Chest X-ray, AP view. Patient: 42 years old, sex M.
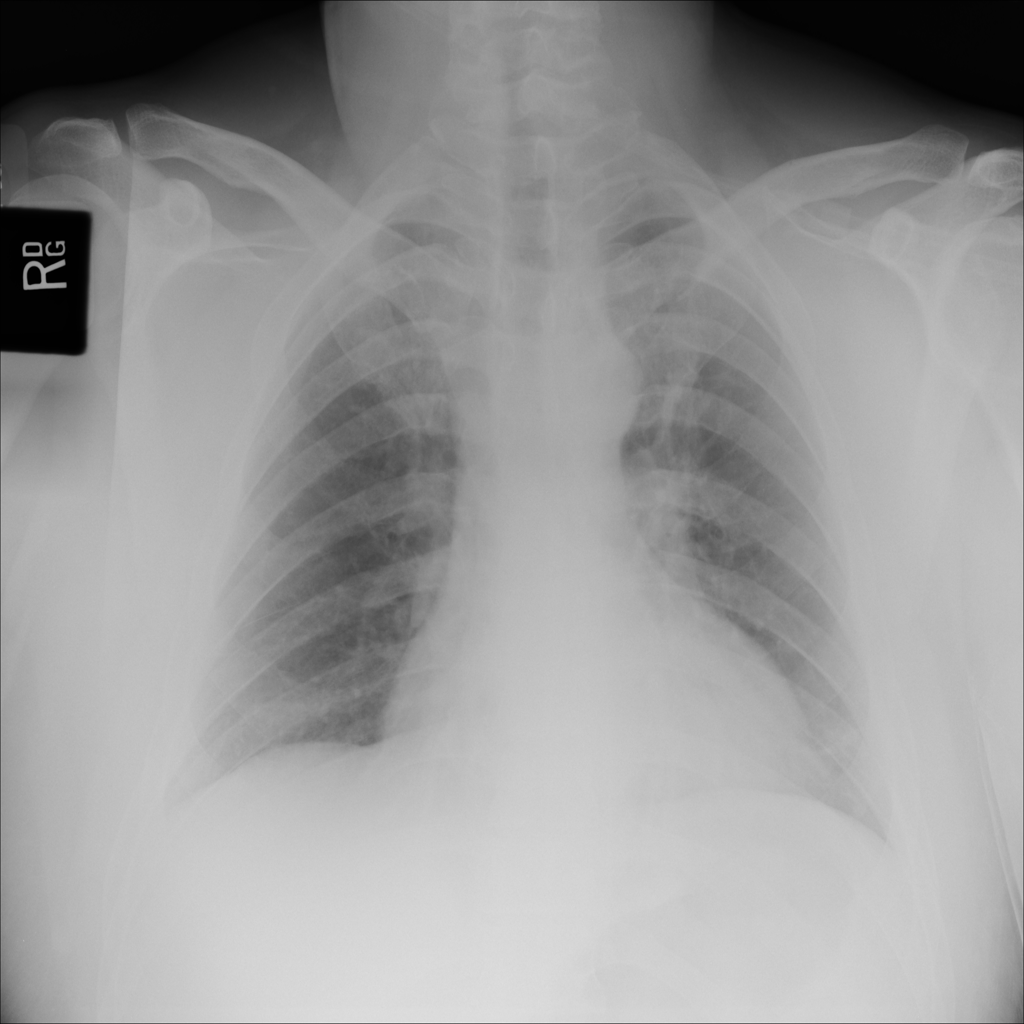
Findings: No Finding